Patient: sex M, age 73
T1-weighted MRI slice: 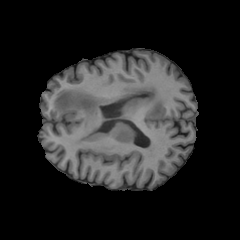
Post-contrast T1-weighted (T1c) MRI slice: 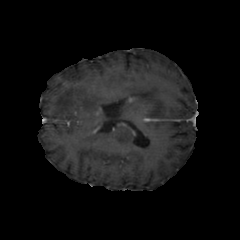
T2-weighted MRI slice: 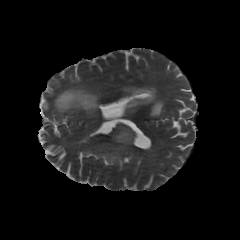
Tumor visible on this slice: yes
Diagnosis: Glioblastoma, IDH-wildtype
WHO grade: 4